Interaction volume radius: 5 \u00c5
Interaction volume height: 15 \u00c5
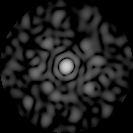
Disorder parameter: 0.873